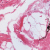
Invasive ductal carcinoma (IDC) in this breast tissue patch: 0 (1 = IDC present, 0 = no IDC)